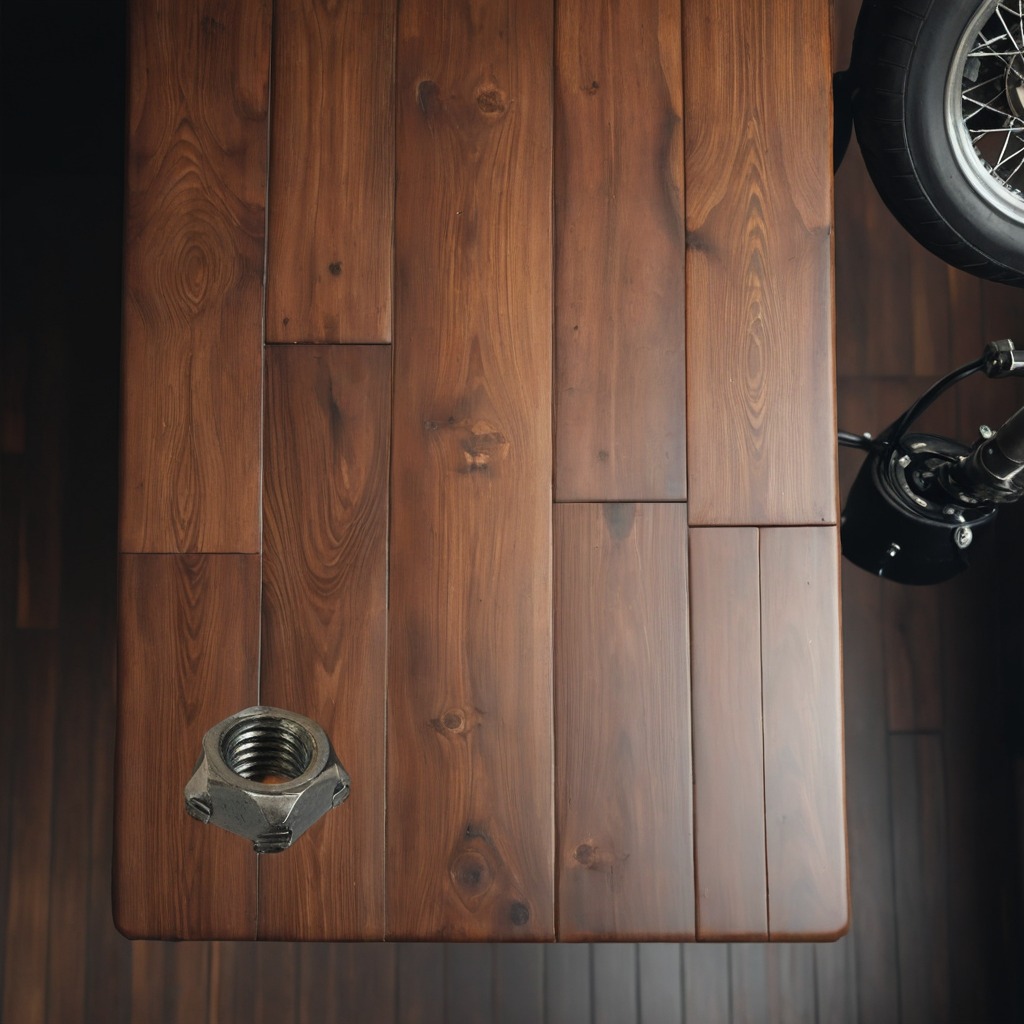
A metal nut is lying on the oil-spilled wooden table in a vintage motorcycle garage.